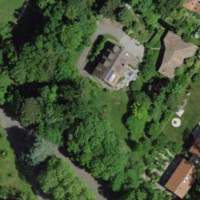
EUNIS habitat code: 55
Species observed at this site:
Erythronium dens-canis